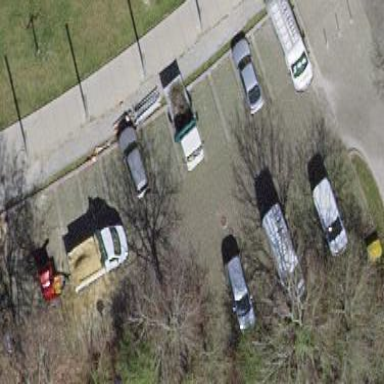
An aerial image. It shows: Parking area with asphalt surface.